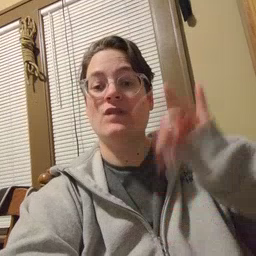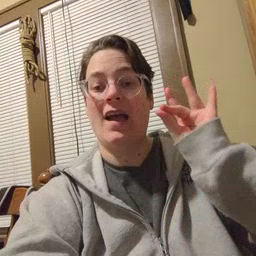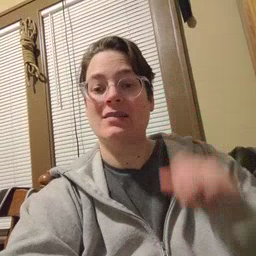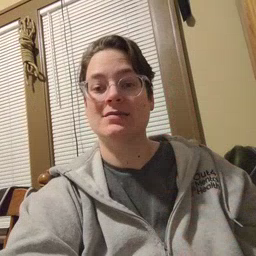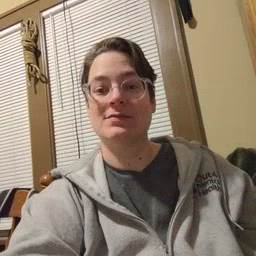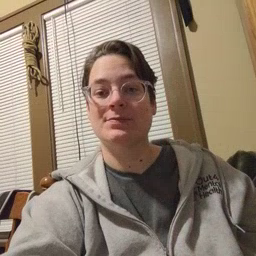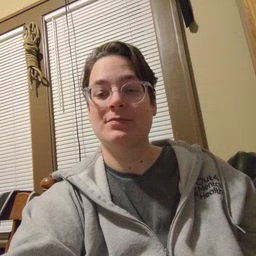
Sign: find